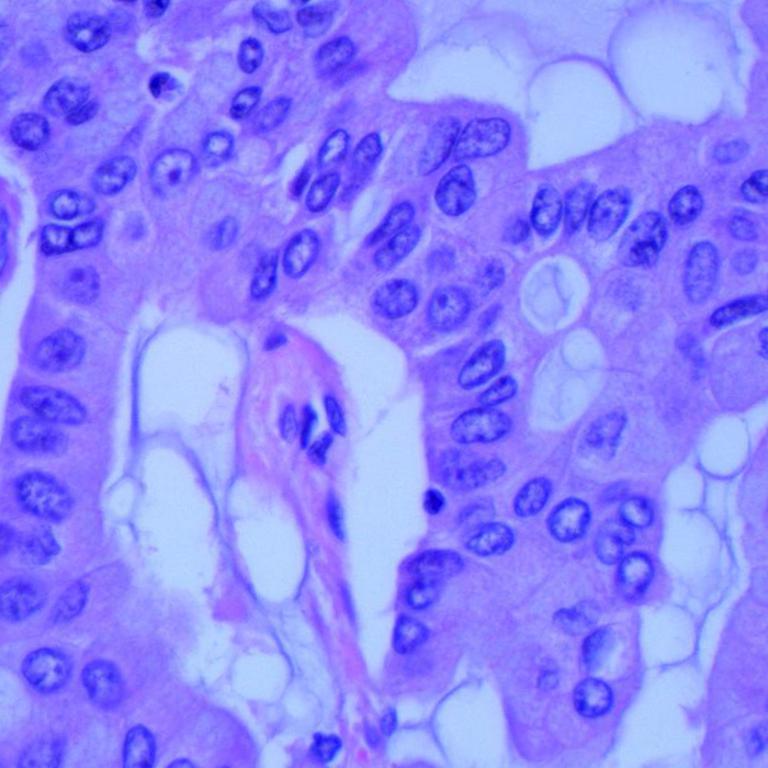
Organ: lung
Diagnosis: adenocarcinomas